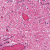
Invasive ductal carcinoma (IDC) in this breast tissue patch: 0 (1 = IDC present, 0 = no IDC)